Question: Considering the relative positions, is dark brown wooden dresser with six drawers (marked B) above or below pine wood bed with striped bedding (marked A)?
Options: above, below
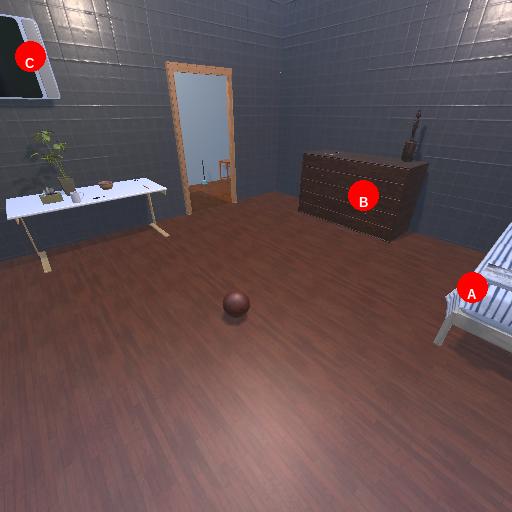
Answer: above